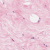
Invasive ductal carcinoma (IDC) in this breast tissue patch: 0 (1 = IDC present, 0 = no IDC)